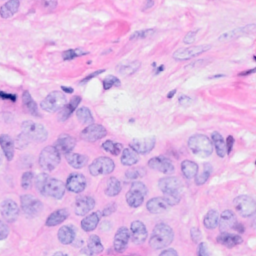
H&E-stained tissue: Breast